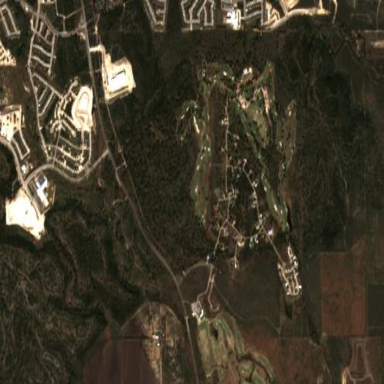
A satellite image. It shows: Golf course surrounded by greenery.